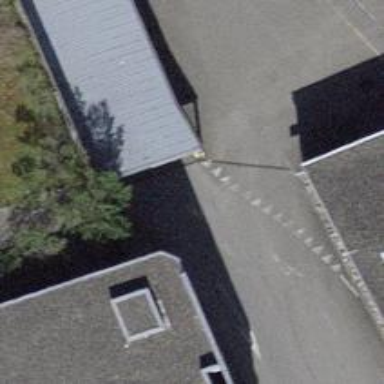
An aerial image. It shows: Parking area.